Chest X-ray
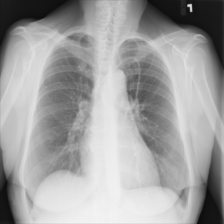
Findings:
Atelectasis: negative
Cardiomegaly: negative
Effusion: positive
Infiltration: negative
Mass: negative
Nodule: negative
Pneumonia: negative
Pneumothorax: negative
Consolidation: negative
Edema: negative
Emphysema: negative
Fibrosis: negative
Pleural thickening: negative
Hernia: negative